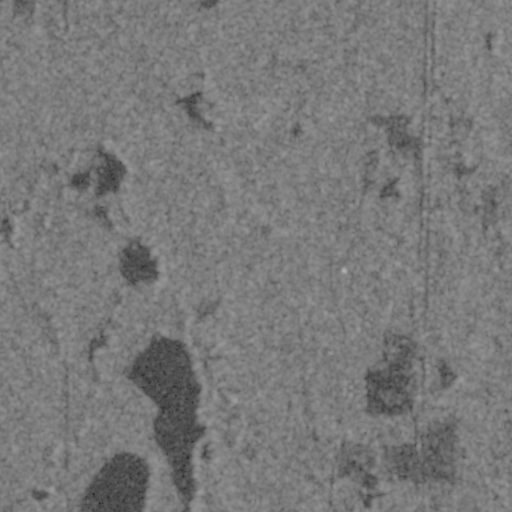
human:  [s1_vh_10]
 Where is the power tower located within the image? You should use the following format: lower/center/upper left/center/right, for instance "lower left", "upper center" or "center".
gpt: The power tower is located in the right of the image.
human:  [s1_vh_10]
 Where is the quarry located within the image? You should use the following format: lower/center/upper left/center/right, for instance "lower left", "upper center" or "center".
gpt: The quarry is located in the lower right of the image.
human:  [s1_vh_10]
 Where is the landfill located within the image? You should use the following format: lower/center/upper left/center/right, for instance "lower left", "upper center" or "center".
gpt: There is no landfill in the image.

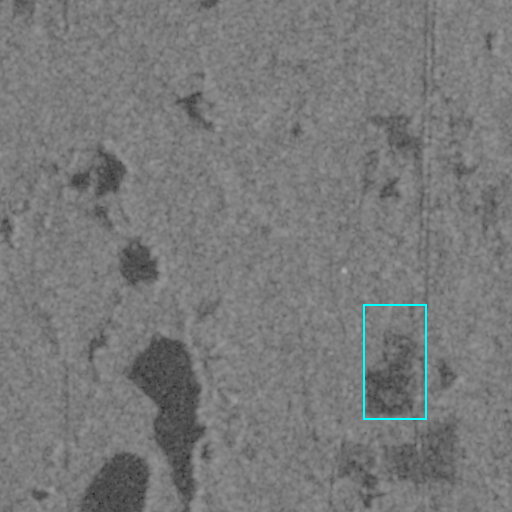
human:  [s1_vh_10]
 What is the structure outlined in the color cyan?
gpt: The structure outlined in cyan is a quarry.
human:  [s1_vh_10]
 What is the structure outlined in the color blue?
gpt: There is no blue outline.